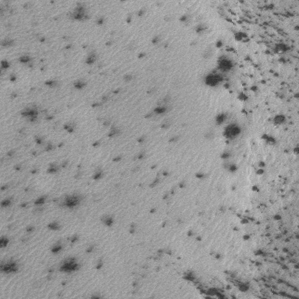
Label: frost